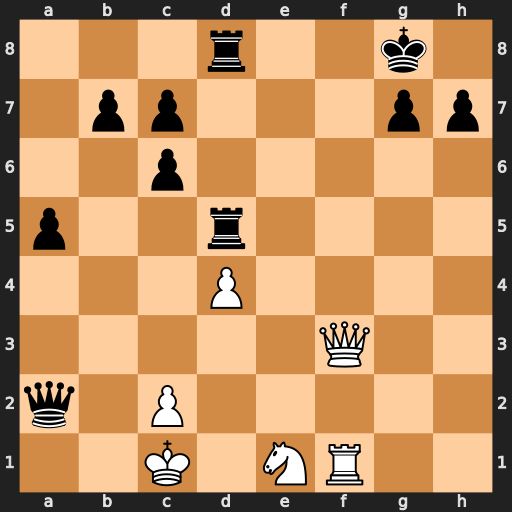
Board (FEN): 3r2k1/1pp3pp/2p5/p2r4/3P4/5Q2/q1P5/2K1NR2
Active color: w
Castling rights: -
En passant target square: -
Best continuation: Qf7+ Kh8 Qf8+ Rxf8 Rxf8#